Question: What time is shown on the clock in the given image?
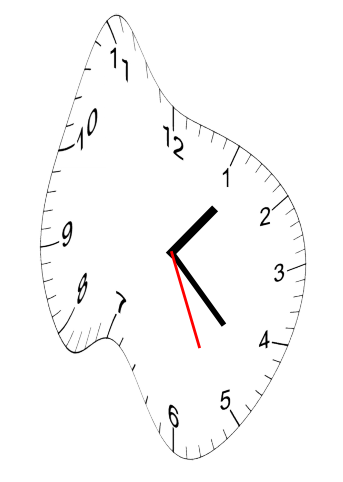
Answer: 01:22:26